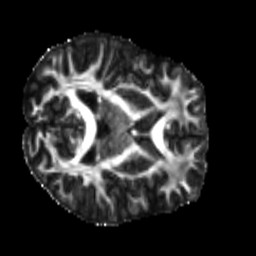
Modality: FA
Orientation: axial
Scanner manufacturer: siemens
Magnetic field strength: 3 T
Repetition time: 4 s
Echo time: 0.0594 s